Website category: game
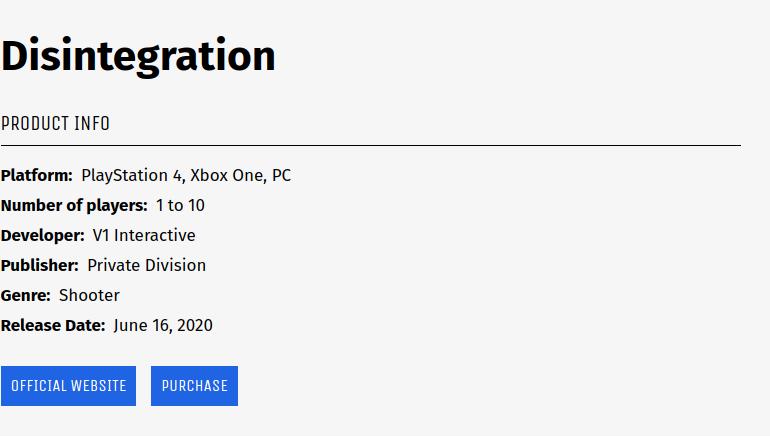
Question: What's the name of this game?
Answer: Disintegration

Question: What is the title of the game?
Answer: Disintegration

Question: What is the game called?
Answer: Disintegration

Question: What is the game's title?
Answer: Disintegration

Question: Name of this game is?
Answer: Disintegration

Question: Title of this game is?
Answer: Disintegration

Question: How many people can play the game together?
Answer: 1 to 10

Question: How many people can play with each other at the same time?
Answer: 1 to 10

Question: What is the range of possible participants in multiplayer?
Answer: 1 to 10

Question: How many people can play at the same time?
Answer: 1 to 10

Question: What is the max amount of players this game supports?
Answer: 1 to 10

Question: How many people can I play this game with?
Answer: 1 to 10

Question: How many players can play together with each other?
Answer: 1 to 10

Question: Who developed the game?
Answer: V1 Interactive

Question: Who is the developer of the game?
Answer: V1 Interactive

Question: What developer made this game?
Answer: V1 Interactive

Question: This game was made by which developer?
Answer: V1 Interactive

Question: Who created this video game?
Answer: V1 Interactive

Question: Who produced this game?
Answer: V1 Interactive

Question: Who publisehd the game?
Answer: Private Division

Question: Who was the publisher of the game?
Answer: Private Division

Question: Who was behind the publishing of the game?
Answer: Private Division

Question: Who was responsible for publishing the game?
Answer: Private Division

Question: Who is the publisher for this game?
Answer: Private Division

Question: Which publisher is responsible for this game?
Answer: Private Division

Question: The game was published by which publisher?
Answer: Private Division

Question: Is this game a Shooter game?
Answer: yes

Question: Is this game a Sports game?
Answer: no

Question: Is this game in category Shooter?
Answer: yes

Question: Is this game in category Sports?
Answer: no

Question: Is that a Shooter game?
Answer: yes

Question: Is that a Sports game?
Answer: no

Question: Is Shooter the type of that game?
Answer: yes

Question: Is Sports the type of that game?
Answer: no

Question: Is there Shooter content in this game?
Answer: yes

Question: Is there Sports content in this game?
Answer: no

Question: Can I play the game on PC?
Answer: yes

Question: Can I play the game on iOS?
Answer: no

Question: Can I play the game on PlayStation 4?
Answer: yes

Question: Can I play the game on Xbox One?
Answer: yes

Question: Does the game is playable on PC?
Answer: yes

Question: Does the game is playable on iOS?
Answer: no

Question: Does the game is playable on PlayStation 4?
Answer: yes

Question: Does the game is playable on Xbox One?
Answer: yes

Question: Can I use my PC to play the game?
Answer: yes

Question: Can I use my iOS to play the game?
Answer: no

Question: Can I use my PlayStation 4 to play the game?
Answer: yes

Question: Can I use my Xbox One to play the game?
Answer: yes

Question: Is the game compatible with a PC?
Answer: yes

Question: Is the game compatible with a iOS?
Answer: no

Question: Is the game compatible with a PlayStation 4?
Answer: yes

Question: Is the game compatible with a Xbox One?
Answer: yes